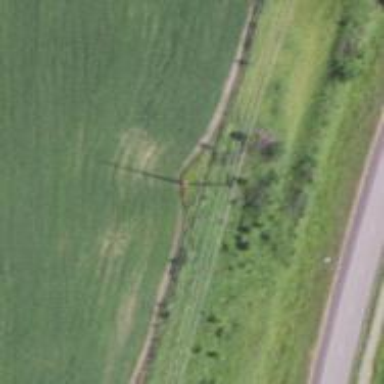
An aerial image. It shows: Power tower.